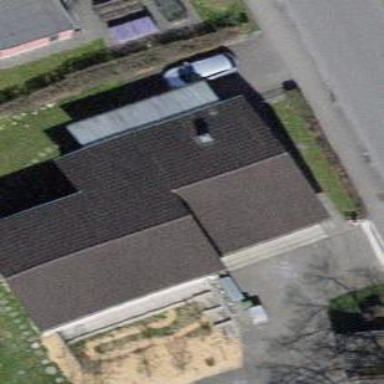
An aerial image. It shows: Kindergarten building.